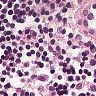
Metastatic tissue present: no